Question: I've got a product that won't appear in search results, despite being search enabled.
Here is an image to prove it.

And I'm using the latest version of Magento CE version 1.7.0
I've reindexed several times and have disabled the cache.
Please help! I can't setup my shop without this.
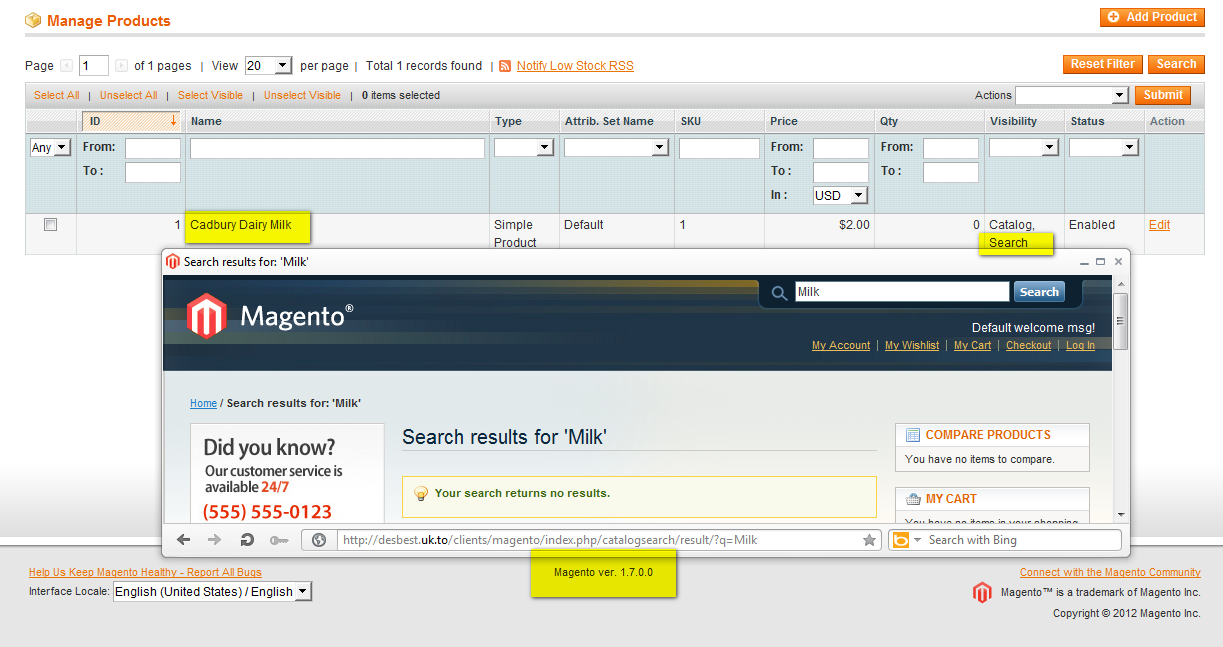
Answer: '''
1. Check product Quantity and Stock and that product is assigned to a category
2. Clear Cache
3. Run Re-Indexing.
'''